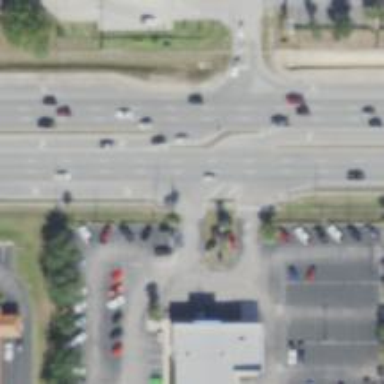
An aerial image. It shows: Asphalt road with primary link designation.